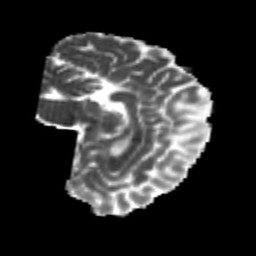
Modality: MD
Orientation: sagittal
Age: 26
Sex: female
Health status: healthy
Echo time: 0.074 s